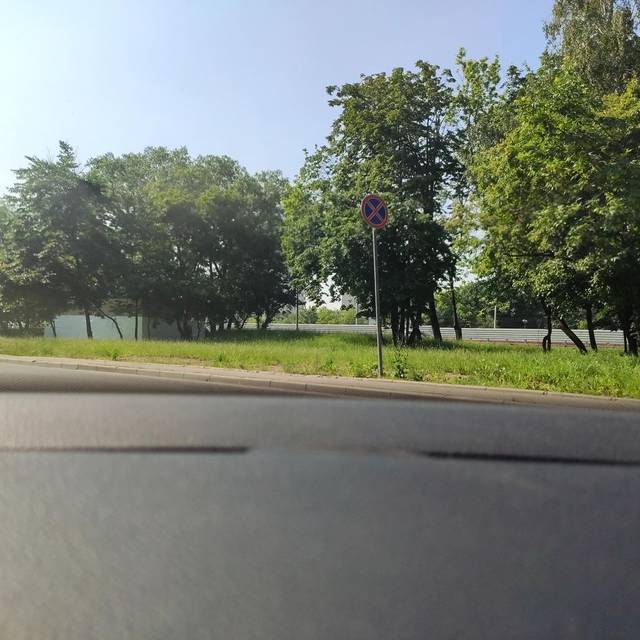
Region: Russia
Coordinates: 55.723, 37.801